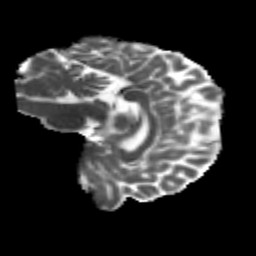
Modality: MD
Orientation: sagittal
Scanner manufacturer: siemens
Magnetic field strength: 3 T
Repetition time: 4.16 s
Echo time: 0.0806 s